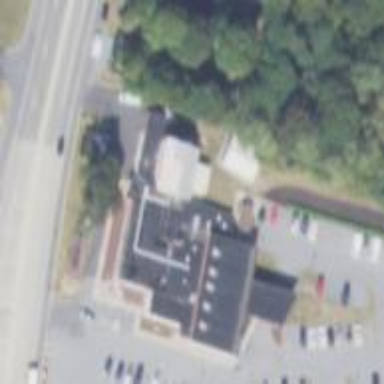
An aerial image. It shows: Social center building.